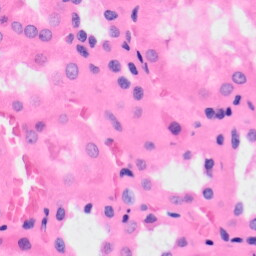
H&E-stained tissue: Kidney